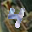
Label: 4